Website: macys
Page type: customer-info-address
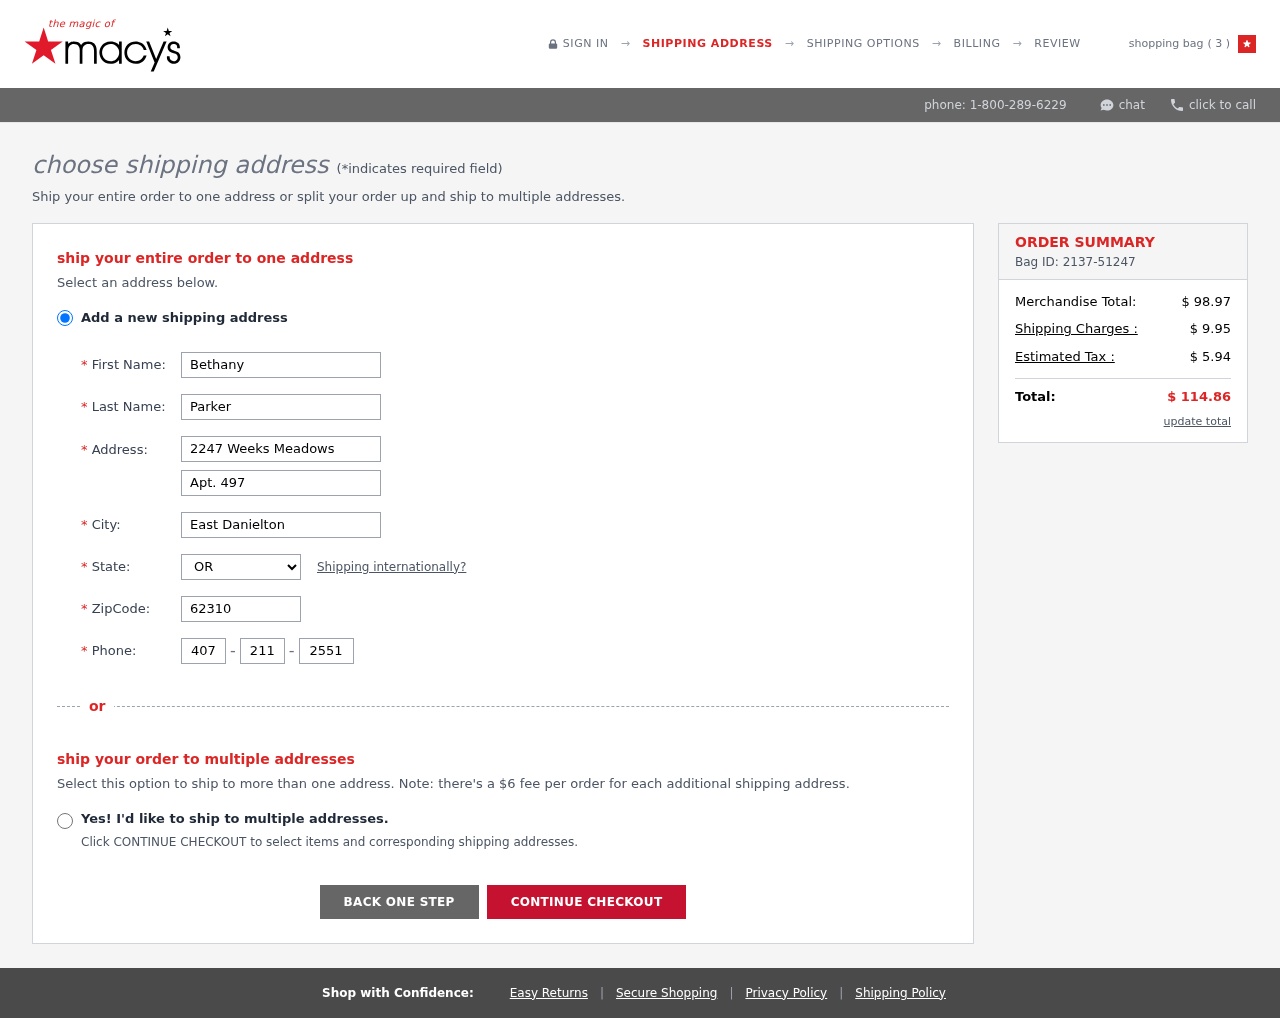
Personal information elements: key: PII_CITY
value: East Danielton
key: PII_FIRSTNAME
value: Bethany
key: PII_LASTNAME
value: Parker
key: PII_PHONE_AREA
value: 407
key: PII_PHONE_PREFIX
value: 211
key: PII_PHONE_SUFFIX
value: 2551
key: PII_POSTCODE
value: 62310
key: PII_STATE_ABBR
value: OR
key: PII_STREET
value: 2247 Weeks Meadows
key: PII_STREET2
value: Apt. 497
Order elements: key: ORDER_NUM_ITEMS
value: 3
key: ORDER_ID
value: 2137-51247
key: ORDER_SUBTOTAL
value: $ 98.97
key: ORDER_SHIPPING_COST
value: $ 9.95
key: ORDER_TAX
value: $ 5.94
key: ORDER_TOTAL
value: $ 114.86